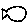
Label: fish